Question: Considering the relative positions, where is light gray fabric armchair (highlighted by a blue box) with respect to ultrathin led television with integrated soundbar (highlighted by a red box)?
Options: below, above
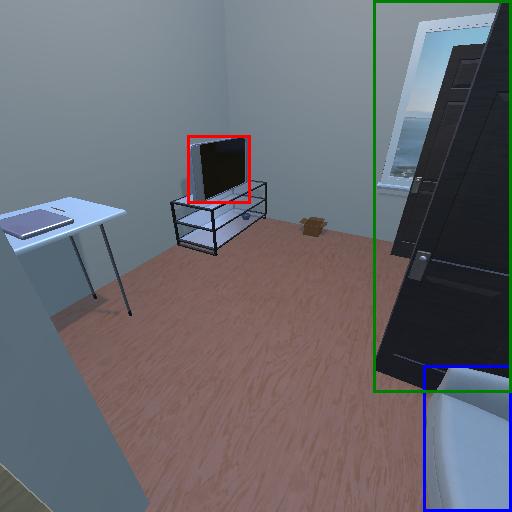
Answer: below